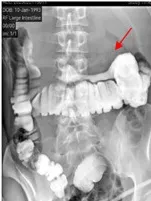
Barium enema X - ray: the red arrow points to a right-to-left image of a smaller intestinal tube about 190mm long.
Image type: radiology (x_ray)